Question: I have html page say abc.htm it has 2 anchors which are pointing to link1.htm and link2.htm. code looks like this
Now my requirement is when i click on GOTOLink1 new window has to be opend with link1.htm.
Without closing this,now am clicking on GOTOLink2, it has to open link2.htm in new window without disturbing first window.
Now 3 windows are open , If I click on GOTOLink1 it has to focus the existing window(no new window has to be opened), same for GOTOLink2 also.
Finally , my major requiremnet is
1.New window has to be opened if not exist
2.If window exists it has to focus the existing window.
IE is failing for above 2 features. FF is sucess in feature 1 only.
Please help me. I need the compatabity for IE,FF,Crome
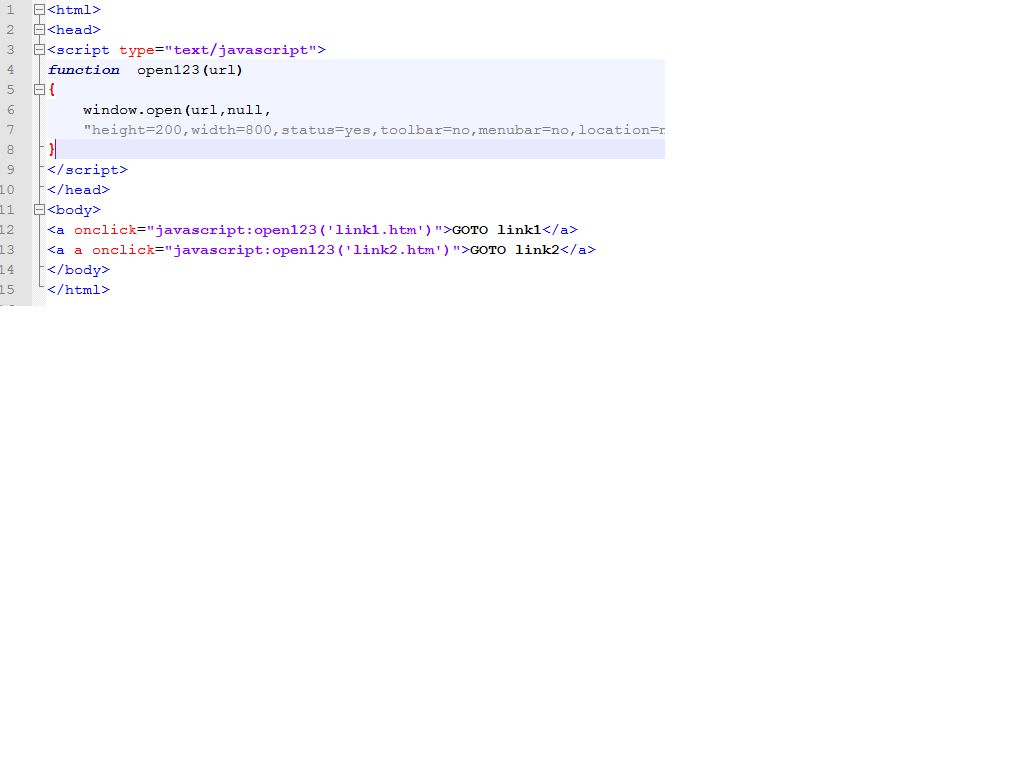
Answer: Give the distict windowName instead of null.
EX:
function(url,distictName)
{
Window.Open(URL, distictName, "location=no,scrollbars=yes,width=1000,height=700,resizable=yes");
}